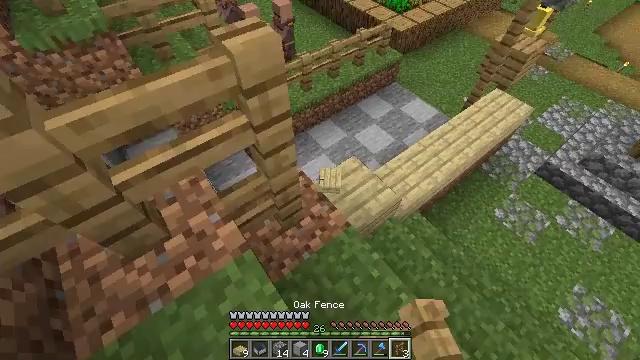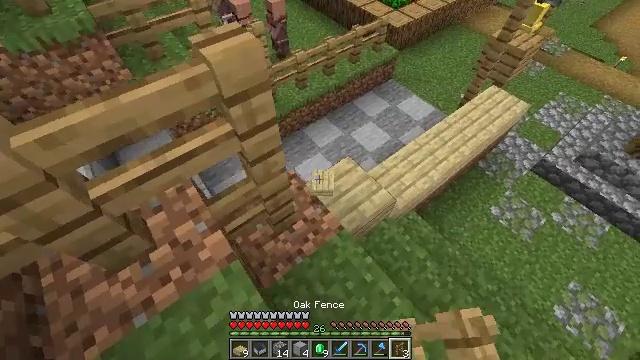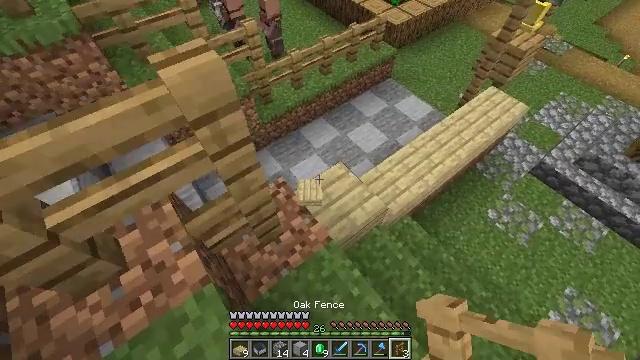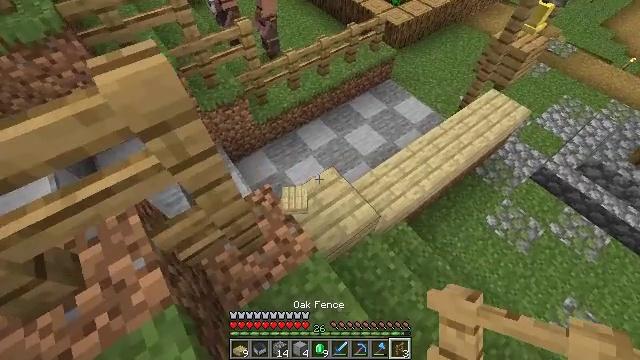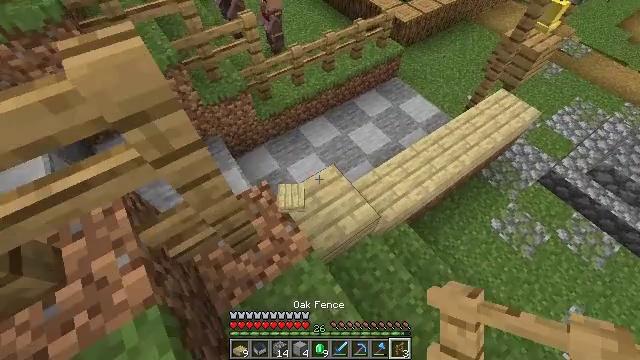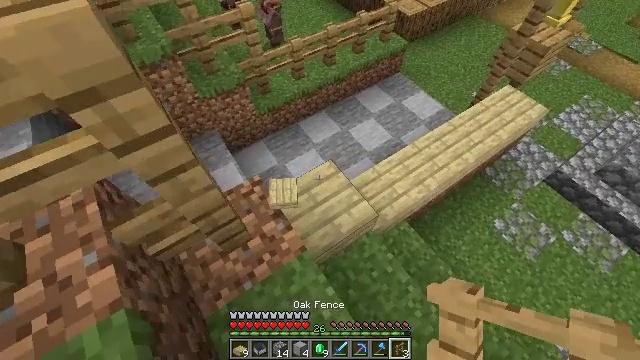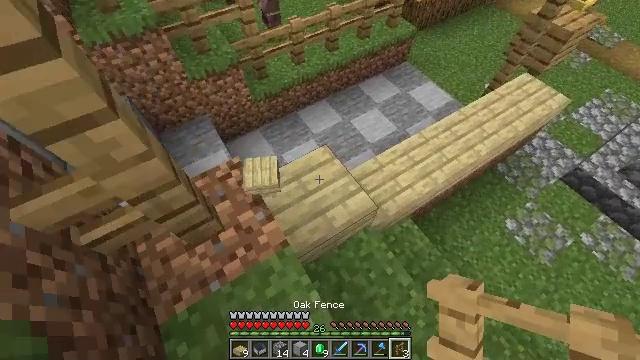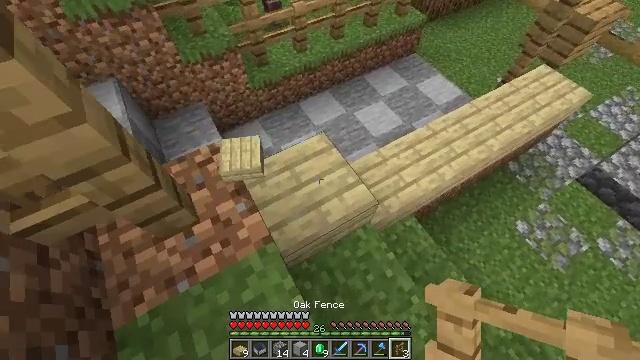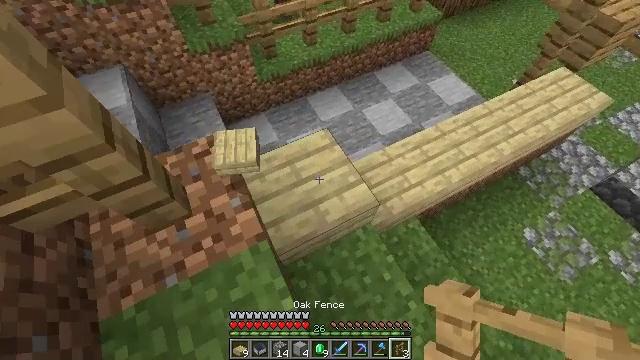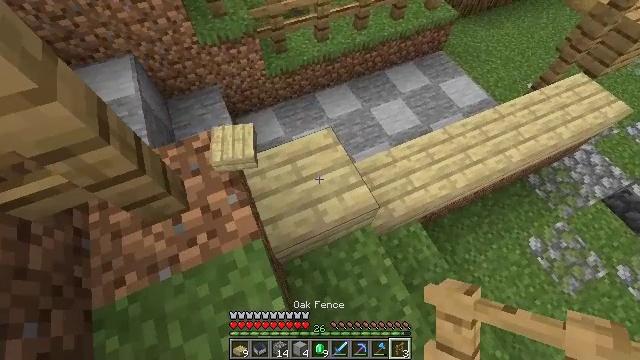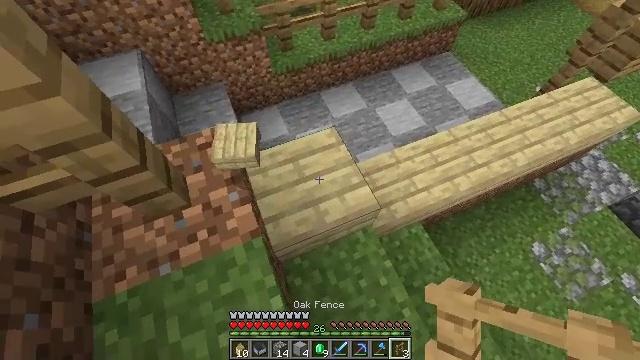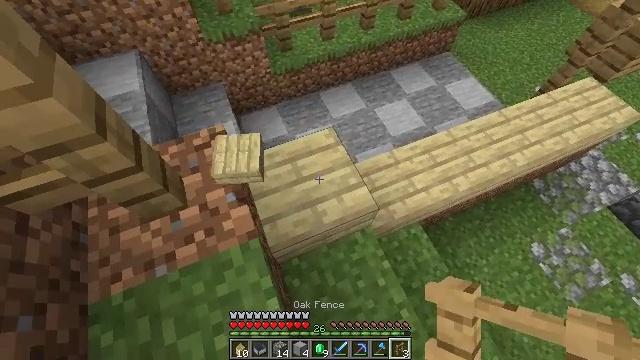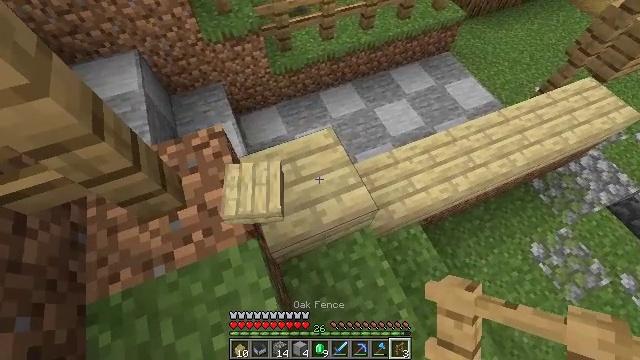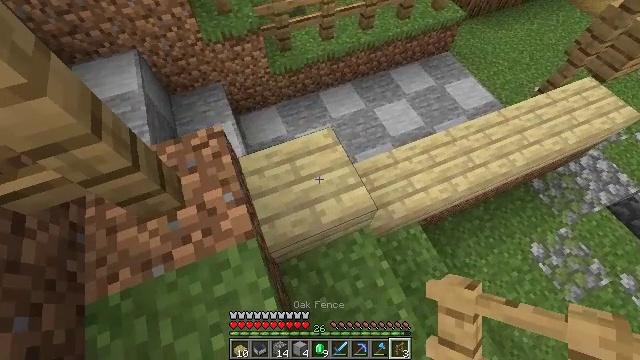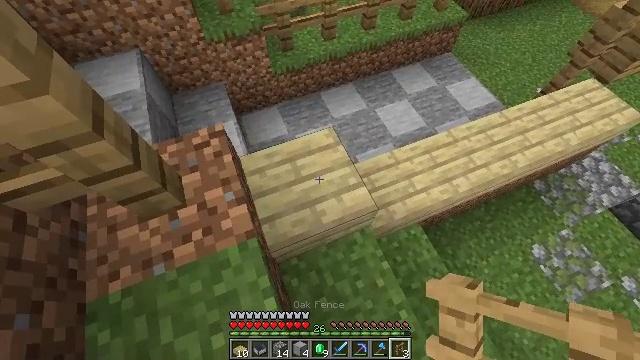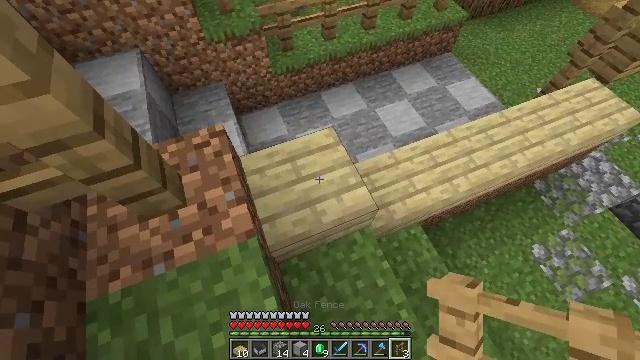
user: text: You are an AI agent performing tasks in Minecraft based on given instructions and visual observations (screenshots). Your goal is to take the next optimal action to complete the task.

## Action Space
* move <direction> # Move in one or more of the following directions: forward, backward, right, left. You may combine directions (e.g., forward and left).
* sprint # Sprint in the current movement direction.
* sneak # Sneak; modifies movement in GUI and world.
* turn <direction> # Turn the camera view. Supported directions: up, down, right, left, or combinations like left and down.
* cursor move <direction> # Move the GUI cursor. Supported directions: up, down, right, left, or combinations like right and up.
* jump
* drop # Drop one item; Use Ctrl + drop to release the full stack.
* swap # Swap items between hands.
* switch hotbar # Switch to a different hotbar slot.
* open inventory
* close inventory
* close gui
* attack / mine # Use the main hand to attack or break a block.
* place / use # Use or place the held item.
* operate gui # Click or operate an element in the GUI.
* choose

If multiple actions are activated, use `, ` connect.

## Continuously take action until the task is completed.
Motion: motion action
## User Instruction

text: Collect the birch slab for reuse.
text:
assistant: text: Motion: move forward and move right
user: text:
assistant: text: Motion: move forward and move right
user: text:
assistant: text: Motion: move forward and move right
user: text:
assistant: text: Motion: move forward and move right, turn left
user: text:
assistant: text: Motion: no_op
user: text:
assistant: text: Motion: turn left
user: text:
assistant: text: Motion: turn left
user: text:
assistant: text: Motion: turn left
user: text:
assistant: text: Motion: turn left
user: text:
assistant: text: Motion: turn left
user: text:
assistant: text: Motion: no_op
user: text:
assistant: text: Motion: no_op
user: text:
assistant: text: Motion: no_op
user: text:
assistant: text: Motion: no_op
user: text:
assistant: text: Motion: no_op
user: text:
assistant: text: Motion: no_op
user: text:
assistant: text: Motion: no_op
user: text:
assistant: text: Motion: no_op
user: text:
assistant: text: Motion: no_op
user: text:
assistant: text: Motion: no_op
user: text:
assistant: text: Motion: no_op
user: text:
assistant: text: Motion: no_op
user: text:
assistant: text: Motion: no_op
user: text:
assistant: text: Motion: no_op
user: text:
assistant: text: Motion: no_op
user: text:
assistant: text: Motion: no_op
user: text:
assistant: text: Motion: no_op
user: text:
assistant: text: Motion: no_op
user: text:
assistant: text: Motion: no_op
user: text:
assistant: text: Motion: no_op